【题型】填空题　【知识点】平面几何　【难度】medium
如图，在 $\square ABCD$ 中，点 $F$ 在边 $AD$ 上，$AF=2FD$，直线 $BF$ 与对角线 $AC$ 相交于点 $E$，交 $CD$ 的延长线于点 $G$，如果 $BE=2$，那么 $EG$ 的长是\_\_\_\_\_\_。

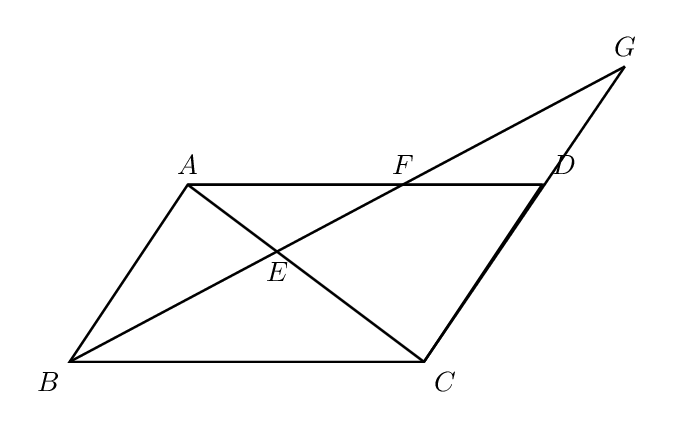
【解答】

\noindent \textbf{【答案】} $\boldsymbol{3}$

\vspace{0.2cm}
\noindent \textbf{【详解】} 解：$\because$四边形$\square ABCD$是平行四边形，
$\therefore AD \parallel BC$，$AD = BC$，
$\because AF = 2FD$，
$\therefore AF = \dfrac{2}{3}AD = \dfrac{2}{3}BC$，$DF = \dfrac{1}{3}AD = \dfrac{1}{3}BC$，

$\because AD \parallel BC$，
$\therefore \triangle AEF \backsim \triangle CEB$，
$\therefore \dfrac{EF}{EB} = \dfrac{AF}{BC} = \dfrac{2}{3}$，
$\therefore EF = \dfrac{2}{3}EB = \dfrac{2}{3} \times 2 = \dfrac{4}{3}$，

$\because AD \parallel BC$，
$\therefore \triangle GFD \backsim \triangle GBC$，
$\therefore \dfrac{GF}{GB} = \dfrac{DF}{BC} = \dfrac{1}{3}$，
即$\dfrac{GF}{GF + \dfrac{4}{3} + 2} = \dfrac{1}{3}$，
解得：$GF = \dfrac{5}{3}$，

$\therefore EG = EF + GF = \dfrac{4}{3} + \dfrac{5}{3} = 3$，
故答案为：$\boldsymbol{3}$．